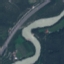
Land use / land cover: River